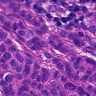
Metastatic tissue present: yes